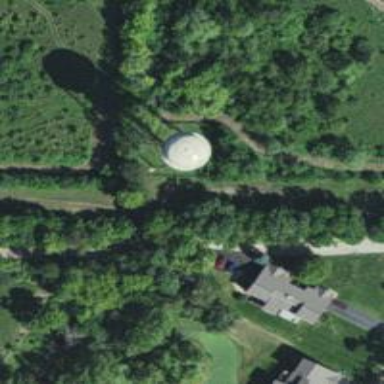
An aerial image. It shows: Water tower that is man-made.